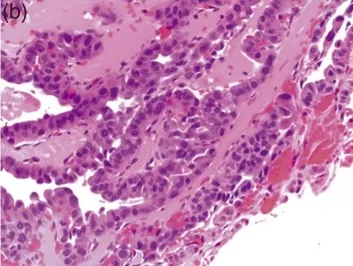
Nuclear features of papillary thyroid carcinoma are present including some nuclear overlapping, nuclear grooves, and ,'dusty' chromatin (H&E 400x original magnification).
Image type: pathology (h&e)